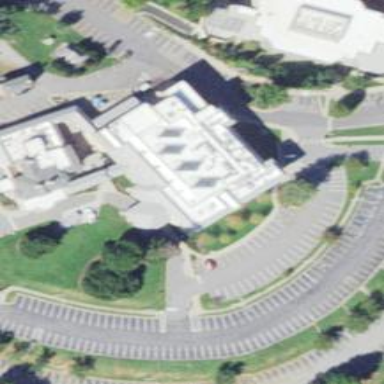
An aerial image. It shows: College building.